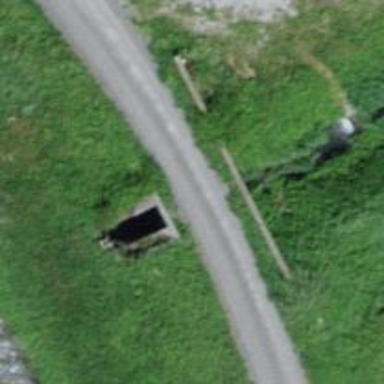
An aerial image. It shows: Culvert tunnel under ditch.